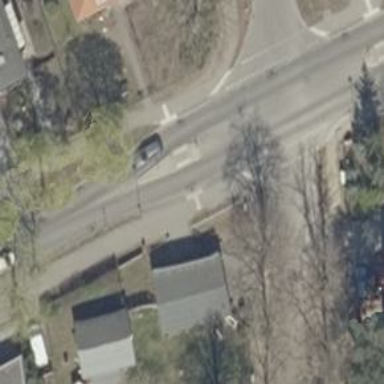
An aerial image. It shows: Unmarked footway crossing with traffic island.